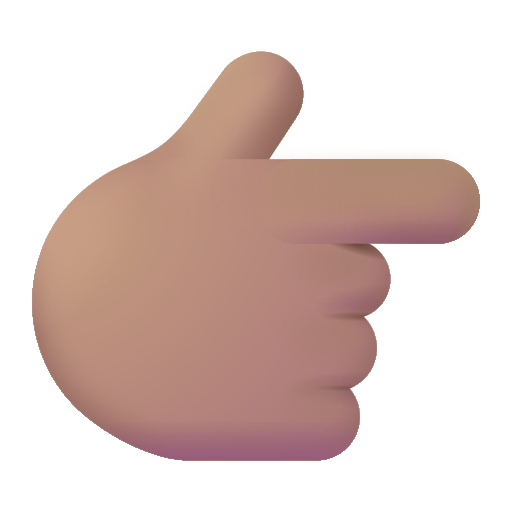
backhand index pointing right color